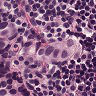
Metastatic tissue present: yes